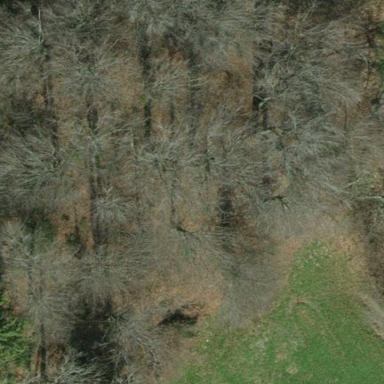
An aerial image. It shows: Forest with mixture of leaf types and cycles.